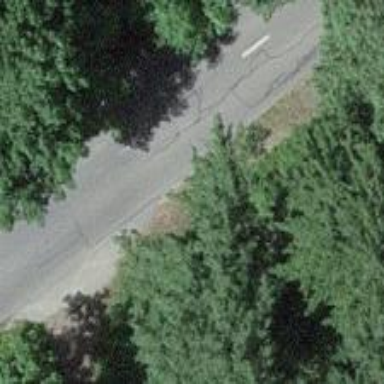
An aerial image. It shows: Tertiary road with asphalt surface.